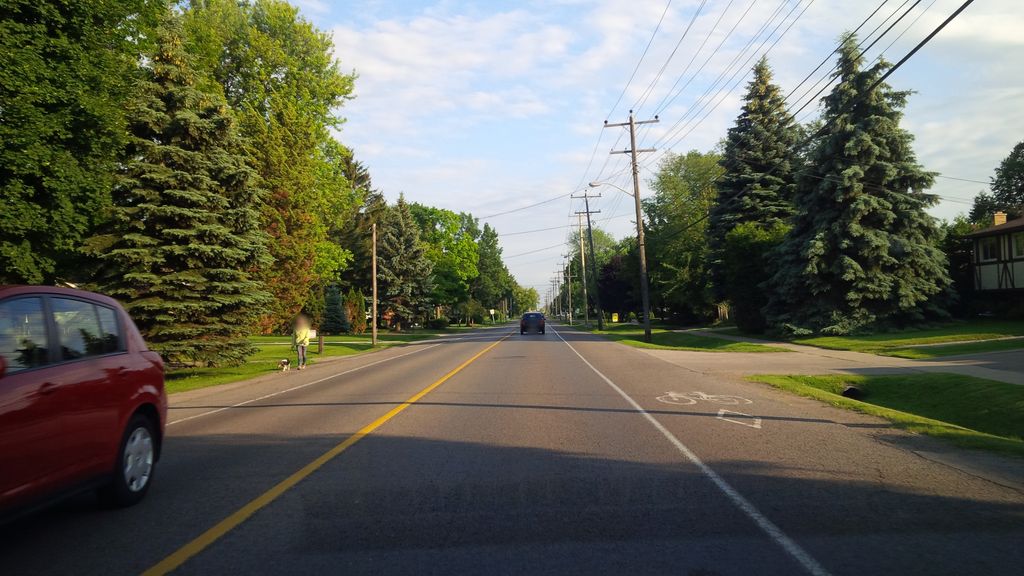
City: hamilton